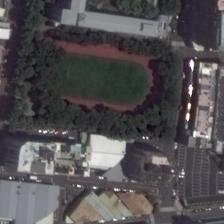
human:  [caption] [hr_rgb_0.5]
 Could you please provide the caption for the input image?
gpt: a playground is surrounded by many green plants and many buildings .

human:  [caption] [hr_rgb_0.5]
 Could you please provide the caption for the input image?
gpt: the football field is wreathed with lush trees and all kinds of buildings .

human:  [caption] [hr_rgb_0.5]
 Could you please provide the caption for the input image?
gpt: a playground is surrounded by some green trees and many buildings .

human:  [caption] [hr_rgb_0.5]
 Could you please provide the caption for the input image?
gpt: many buildings and some green trees are around a playground .

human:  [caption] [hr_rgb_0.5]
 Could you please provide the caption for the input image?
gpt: a playground is surrounded by many green plants and many buildings .